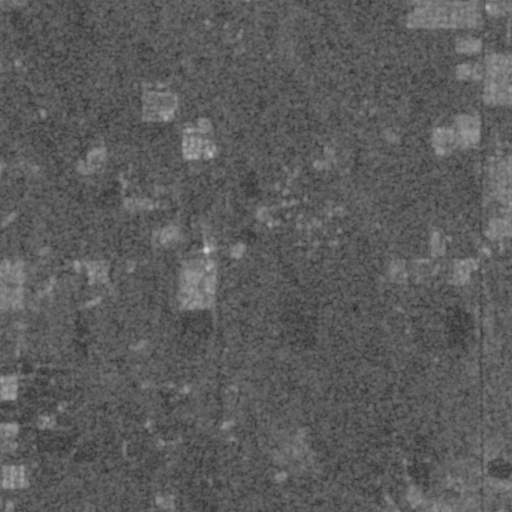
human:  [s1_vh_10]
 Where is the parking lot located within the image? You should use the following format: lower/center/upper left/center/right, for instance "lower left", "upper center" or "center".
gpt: The parking lot is located in the upper right of the image.
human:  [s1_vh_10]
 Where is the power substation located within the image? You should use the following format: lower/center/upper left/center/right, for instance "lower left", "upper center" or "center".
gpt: The power substation is located in the upper right of the image.
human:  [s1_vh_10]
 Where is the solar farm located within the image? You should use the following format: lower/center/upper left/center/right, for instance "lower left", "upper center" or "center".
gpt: The solar farm is located in the center left of the image.
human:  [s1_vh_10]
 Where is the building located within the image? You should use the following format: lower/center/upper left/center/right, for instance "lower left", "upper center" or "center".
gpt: The building is located in the lower left of the image.
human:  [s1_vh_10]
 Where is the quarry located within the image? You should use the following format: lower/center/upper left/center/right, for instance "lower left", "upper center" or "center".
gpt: There is no quarry in the image.

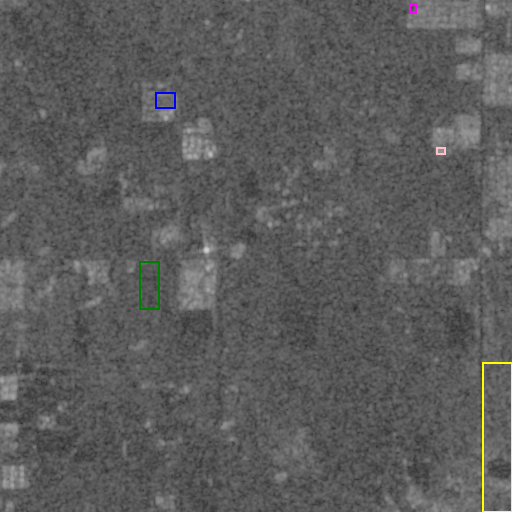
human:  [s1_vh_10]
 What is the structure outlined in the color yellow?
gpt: The structure outlined in yellow is a park.
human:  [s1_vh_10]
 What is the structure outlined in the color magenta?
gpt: The structure outlined in magenta is a parking lot.
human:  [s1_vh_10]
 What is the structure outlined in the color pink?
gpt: The structure outlined in pink is a power substation.
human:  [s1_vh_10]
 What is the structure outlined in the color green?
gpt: The structure outlined in green is a solar farm.
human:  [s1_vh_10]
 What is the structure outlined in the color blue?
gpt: The structure outlined in blue is a building.
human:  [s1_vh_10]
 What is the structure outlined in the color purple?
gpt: There is no purple outline.